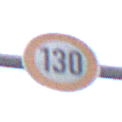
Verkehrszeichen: Geschwindigkeit130
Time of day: MorningAfternoon
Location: Outdoor (Suburban)
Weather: Overcast
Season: NotSpecified
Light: Natural